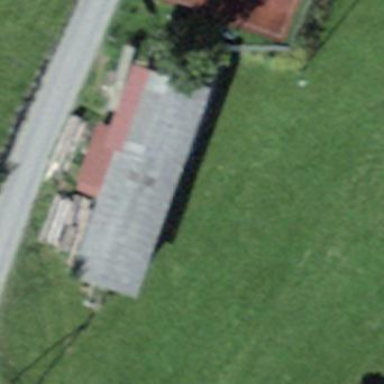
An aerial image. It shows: Barn.